Question: I am working through an exercise to store some data in NSUserDefaults. The data is list of dictionary objects with unique identifying information about each picture. The list is about 20 elements and the information in the dictionary is a bunch of small strings. The image itself is certainly not stored.
I have ARC disabled on purpose so I can learn memory management.
I ran the profiler and I experience a memory leak on the line that stores that array back into NSUserDefaults. Any ideas?
'''
+ (void) addPhotoToRecentList:(NSDictionary *)photoInformation
{
NSUserDefaults *defaults = [NSUserDefaults standardUserDefaults];
NSString *photoId = [photoInformation objectForKey:(FLICKR_PHOTO_ID)];
NSMutableArray *recentPhotoList = [NSMutableArray arrayWithArray:[defaults objectForKey:RECENT_PHOTO_LIST]];
if (!recentPhotoList) {
recentPhotoList = [[[NSMutableArray alloc] init] autorelease];
} else {
NSLog(@"recentPhotoList is %@", recentPhotoList);
NSDictionary *photoElement;
for (photoElement in recentPhotoList) {
if ([photoId isEqualToString:[photoElement objectForKey:(FLICKR_PHOTO_ID)]]) {
[recentPhotoList removeObject:photoElement];
break;
}
}
if (recentPhotoList.count == MAX_PHOTOS) {
[recentPhotoList removeLastObject];
}
}
[recentPhotoList insertObject:photoInformation atIndex:0];
[[NSUserDefaults standardUserDefaults] removeObjectForKey:RECENT_PHOTO_LIST];
[[NSUserDefaults standardUserDefaults] setObject:recentPhotoList forKey:RECENT_PHOTO_LIST];
[[NSUserDefaults standardUserDefaults] synchronize];
}
'''
Please note I added the following line:
'''
[[NSUserDefaults standardUserDefaults] removeObjectForKey:RECENT_PHOTO_LIST];
'''
Wondering if that helps with the memory leak, however it makes not difference.
If I comment out that line:
[[NSUserDefaults standardUserDefaults] setObject:recentPhotoList forKey:RECENT_PHOTO_LIST];
Then no more memory leak, but also I don't get to save the list of recently accessed pictures.
Here is what gave away the fact that I have a memory leak, I ran the Profiler with Leaks Instrument. Also, before I did that I ran the analyzer and had cleaned up all offending issues. There are no warnings.
Also, and I may be breaking some iOS rule. I have two separate views that can modify the frequently saved list. As a short cut, I decided to save that in NSUserDefaults, so if I click on a list of pictures frequently, then I would call to save to NSUserDefaults every time. And if I call the Recently Viewed List controller it would pull that information from NSUserDefaults and update it as well to keep the most recent photos on top.
I am considering making a global class that is reachable by these Views to temporarily save to the list and then when the app goes in background or exits it would call into NSUserDefaults to save, however I would like to understand the source of this memory leak.

The caller of this function is:
'''
- (void) doActualWork
{
if (!self.selectedPhotoDict) {
NSLog(@"AMRO No picture selected must be an iPad");
[UIApplication sharedApplication].networkActivityIndicatorVisible = NO;
return;
}
photoData = [[FlickrFetcher imageDataForPhotoWithFlickrInfo:self.selectedPhotoDict format:FlickrFetcherPhotoFormatLarge] retain];
[UIApplication sharedApplication].networkActivityIndicatorVisible = NO;
[RecentTableViewController addPhotoToRecentList:self.selectedPhotoDict];
//With Splitviews this is how we refresh our view
if ([[UIDevice currentDevice] userInterfaceIdiom] == UIUserInterfaceIdiomPad) {
[self loadPhoto];
}
}
'''
The caller of this is from another view that pushes a photo view controller to load a particular picture. I run the function in the background to allow me to set the network indicator to busy.
'''
- (void)setSelectedPhotoDict:givenSelectedPhotoDict
{
if (_selectedPhotoDict) {
[_selectedPhotoDict release];
}
_selectedPhotoDict = [givenSelectedPhotoDict retain];
if ([[UIDevice currentDevice] userInterfaceIdiom] == UIUserInterfaceIdiomPad) {
[self.imageView setNeedsDisplay]; // any time our Model changes, redraw our View
if (photoData) {
[photoData release];
}
[UIApplication sharedApplication].networkActivityIndicatorVisible = YES;
[self performSelector:@selector(doActualWork) withObject:Nil afterDelay:0.01];
}
}
'''
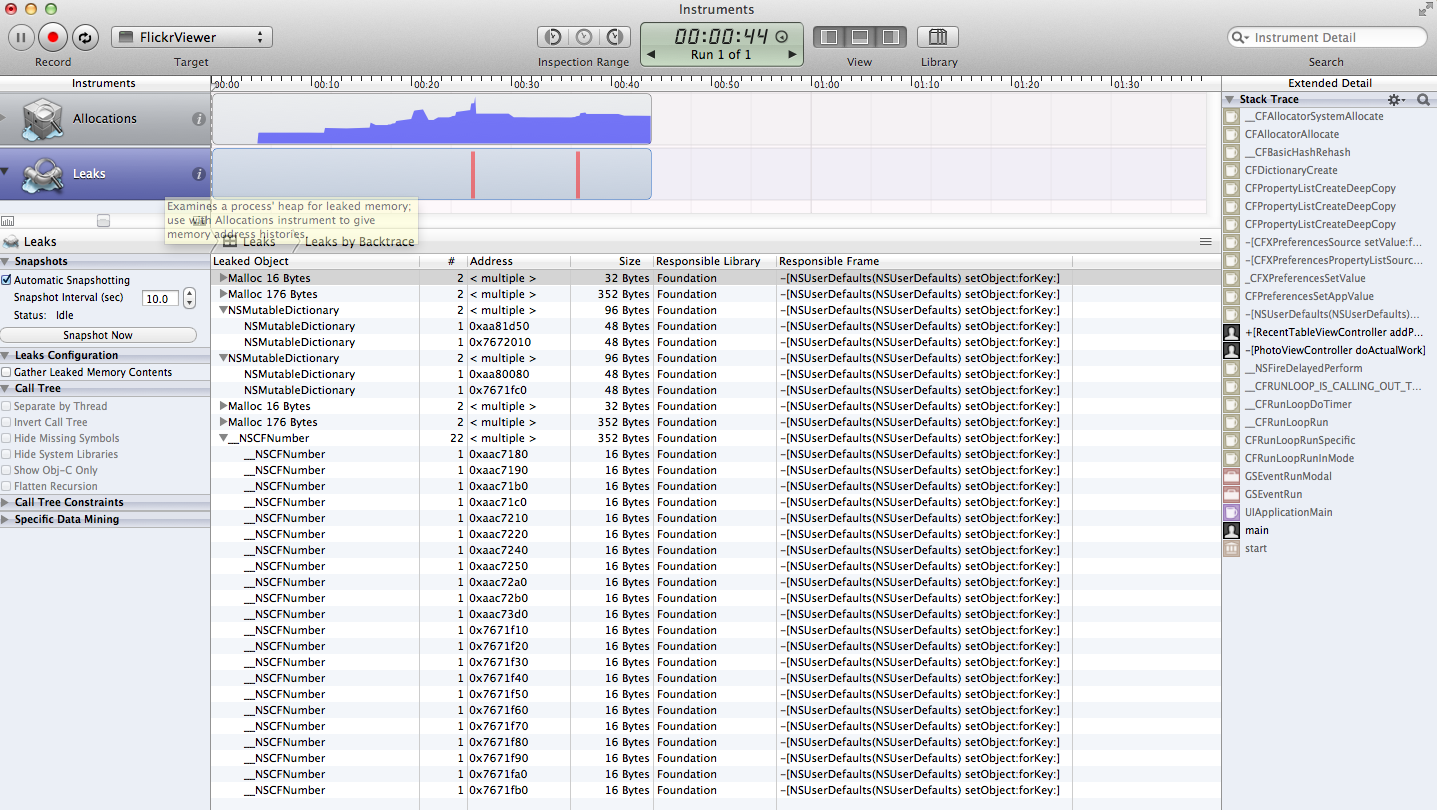
Answer: First off thank you Brad Allred for the hint.
What threw me off was that if I disabled the line:
'''
[[NSUserDefaults standardUserDefaults] setObject:recentPhotoList forKey:RECENT_PHOTO_LIST];
'''
Then the leak went away, but that was addressing the symptom not the root cause.
The method, addPhotoToRecentList() is getting called by the setter method of my NSDictionary:
'''
- (void)setSelectedPhotoDict: givenSelectedPhotoDict
'''
Per Brad's recommendation, I re-examined the property:
'''
@property (nonatomic, retain) NSDictionary *selectedPhotoDict;
'''
Which got me thinking, in the setter function, I had the line:
'''
_selectedPhotoDict = [givenSelectedPhotoDict retain];
'''
So I removed the retain:
_selectedPhotoDict = givenSelectedPhotoDict;
ran Analyze, all was clean, re ran the Profiler several times with the same set of test cases and the leak is gone.